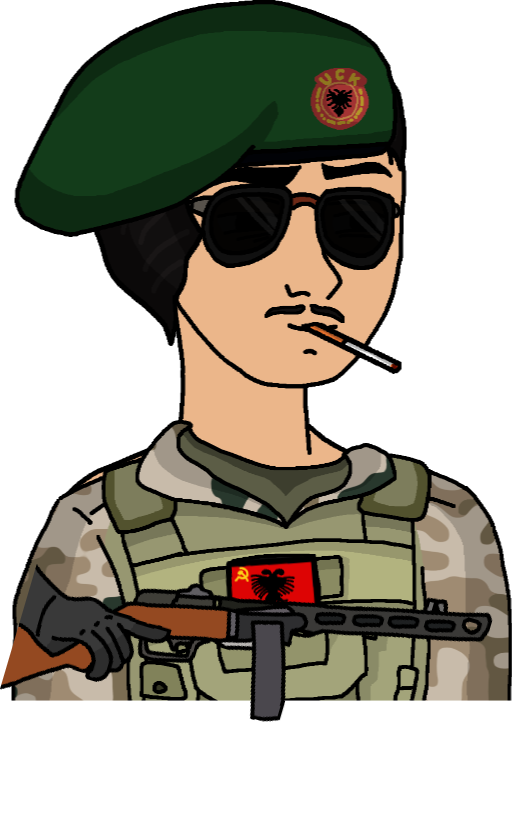
Label: 5_Twinkjak